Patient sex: F
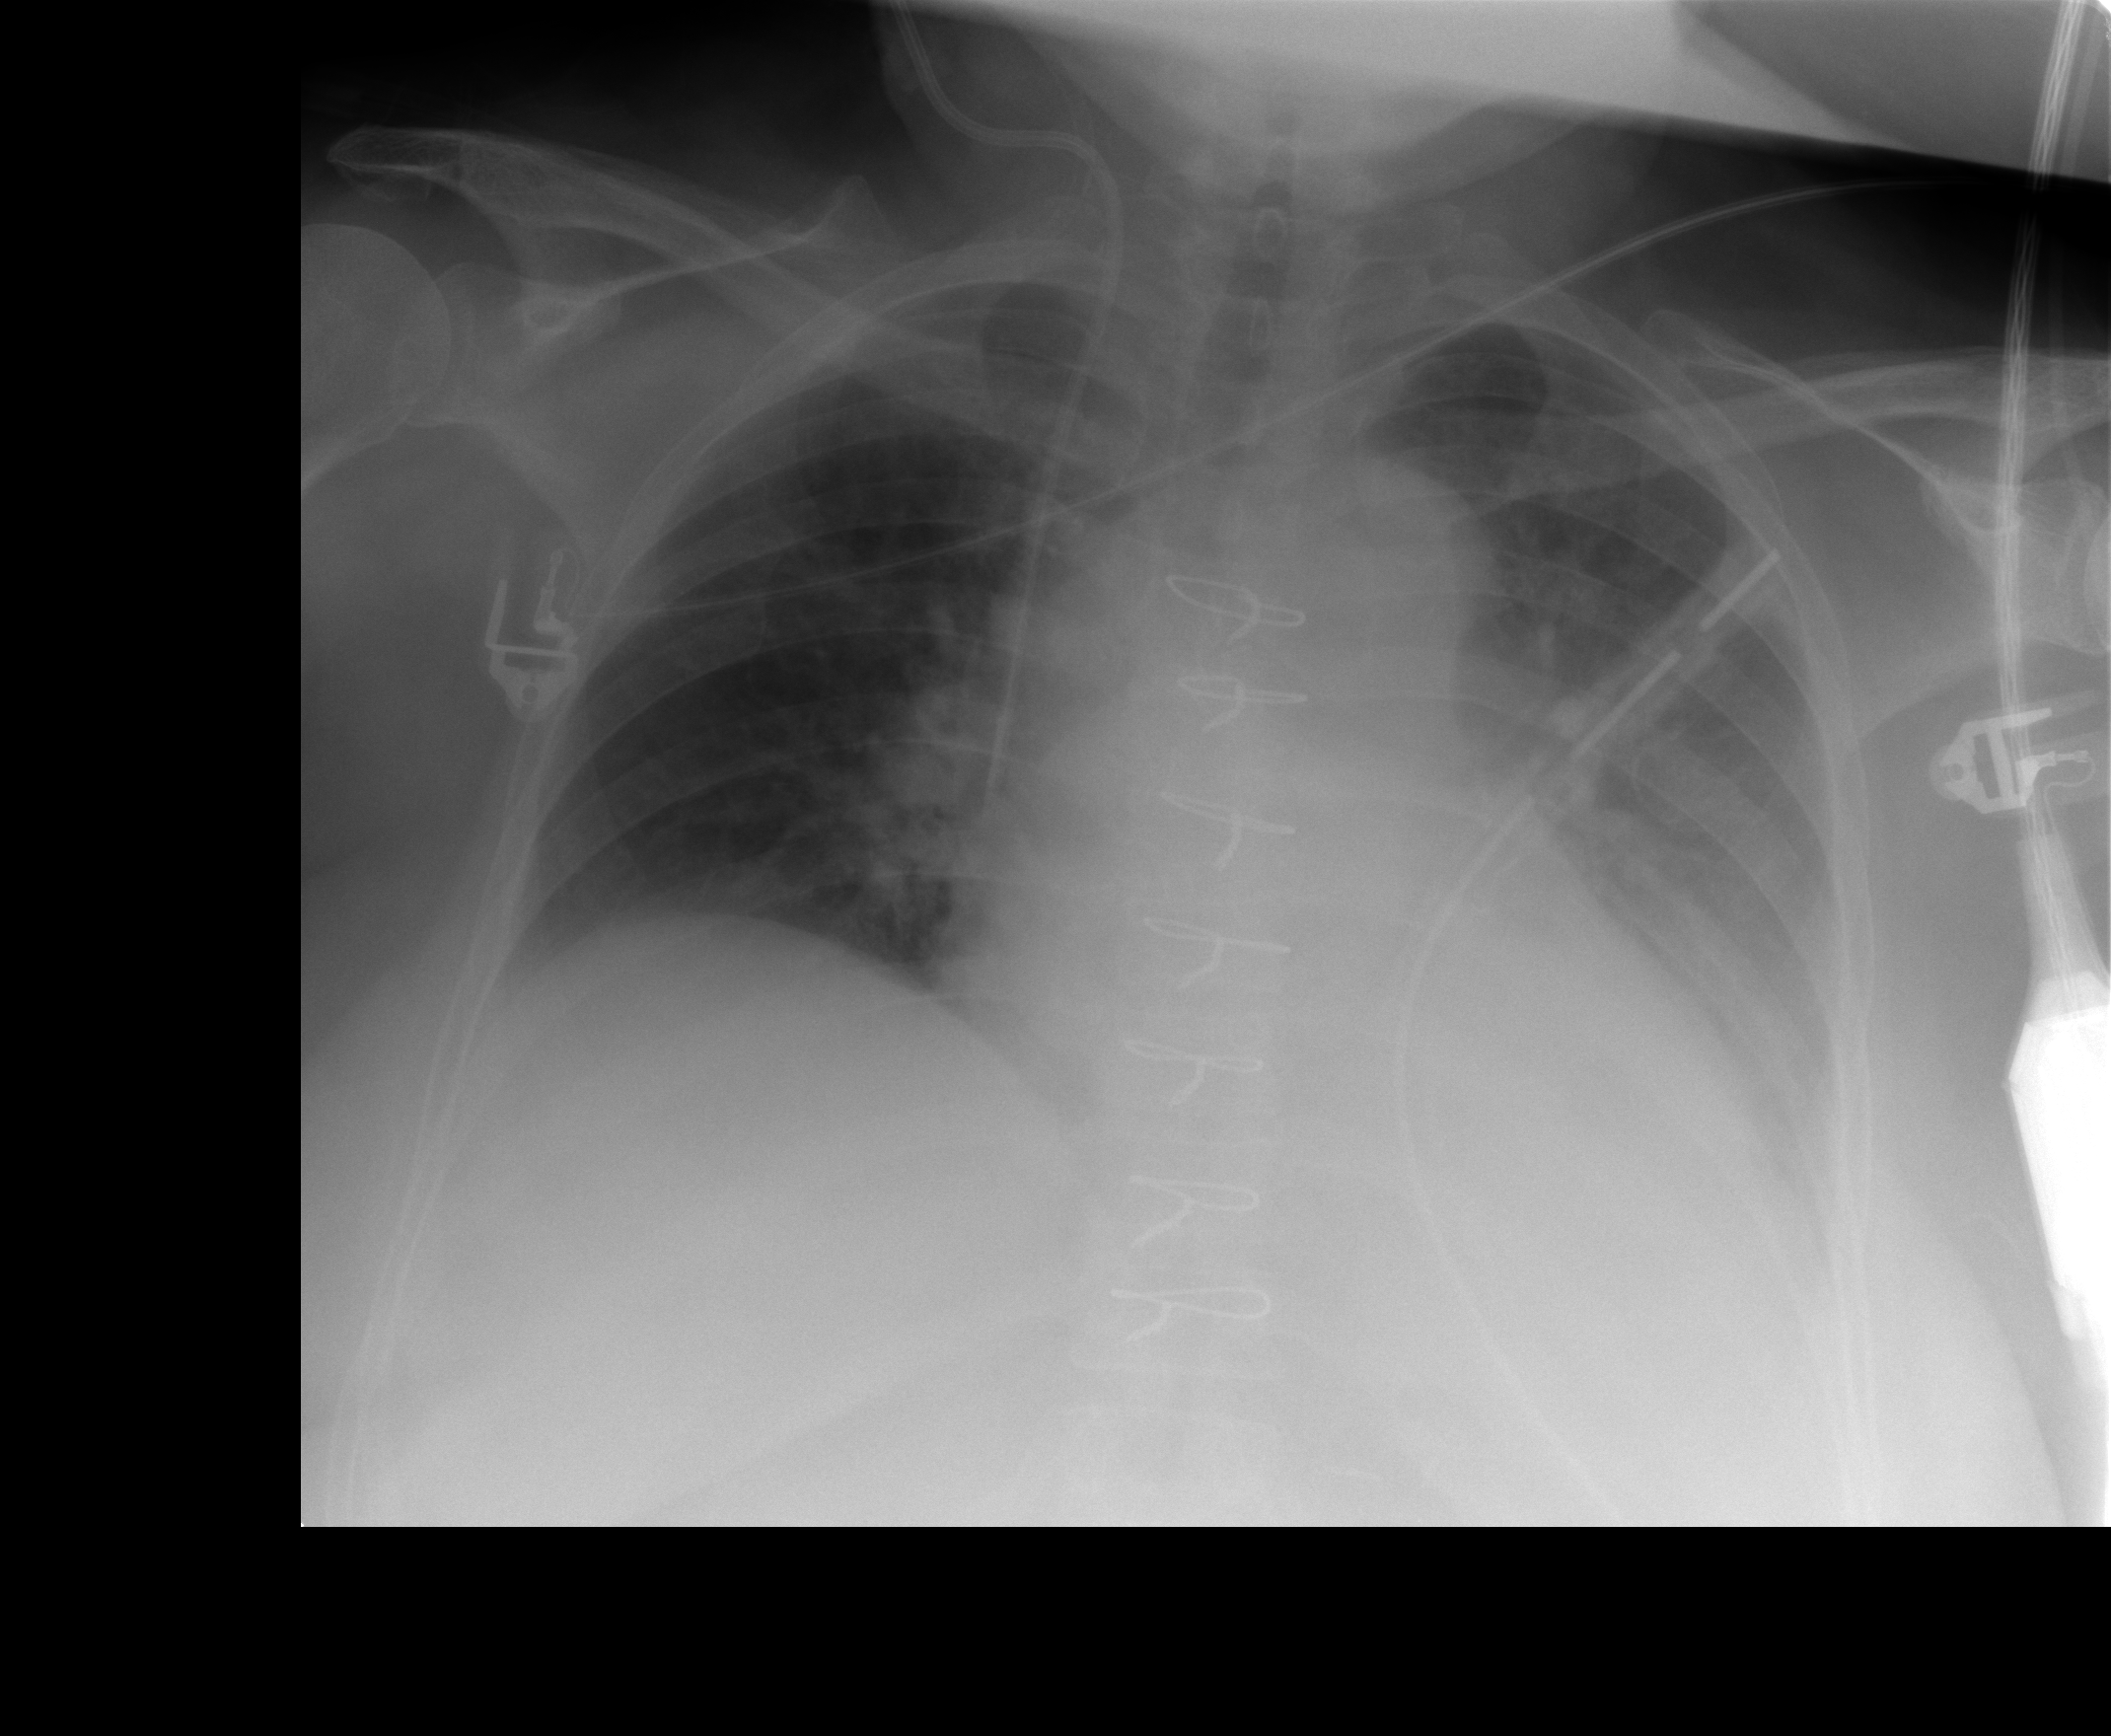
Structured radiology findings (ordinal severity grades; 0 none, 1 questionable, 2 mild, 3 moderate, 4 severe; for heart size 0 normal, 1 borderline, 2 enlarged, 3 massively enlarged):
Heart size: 2
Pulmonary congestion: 0
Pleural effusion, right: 0
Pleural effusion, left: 2
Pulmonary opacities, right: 0
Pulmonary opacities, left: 1
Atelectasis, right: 2
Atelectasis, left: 2